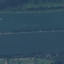
Land use / land cover: River